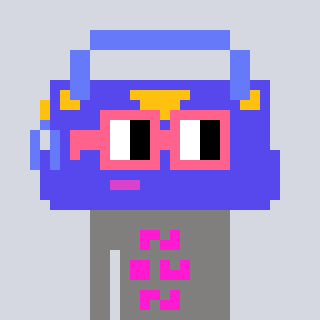
a pixel art character with square pink glasses, a bag-shaped head and a bluegrey-colored body on a cool background